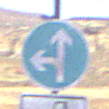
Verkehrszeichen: VorgeschriebeneFahrtrichtungGeradeausOderLinks
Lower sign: MehrspurigeFahrzeugeFrei8
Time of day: MorningAfternoon
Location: Outdoor (Nature)
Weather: Clear
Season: NotSpecified
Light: Natural